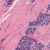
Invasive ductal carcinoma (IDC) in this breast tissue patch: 1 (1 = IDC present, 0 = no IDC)